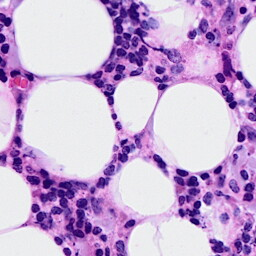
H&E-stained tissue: Breast